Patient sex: M
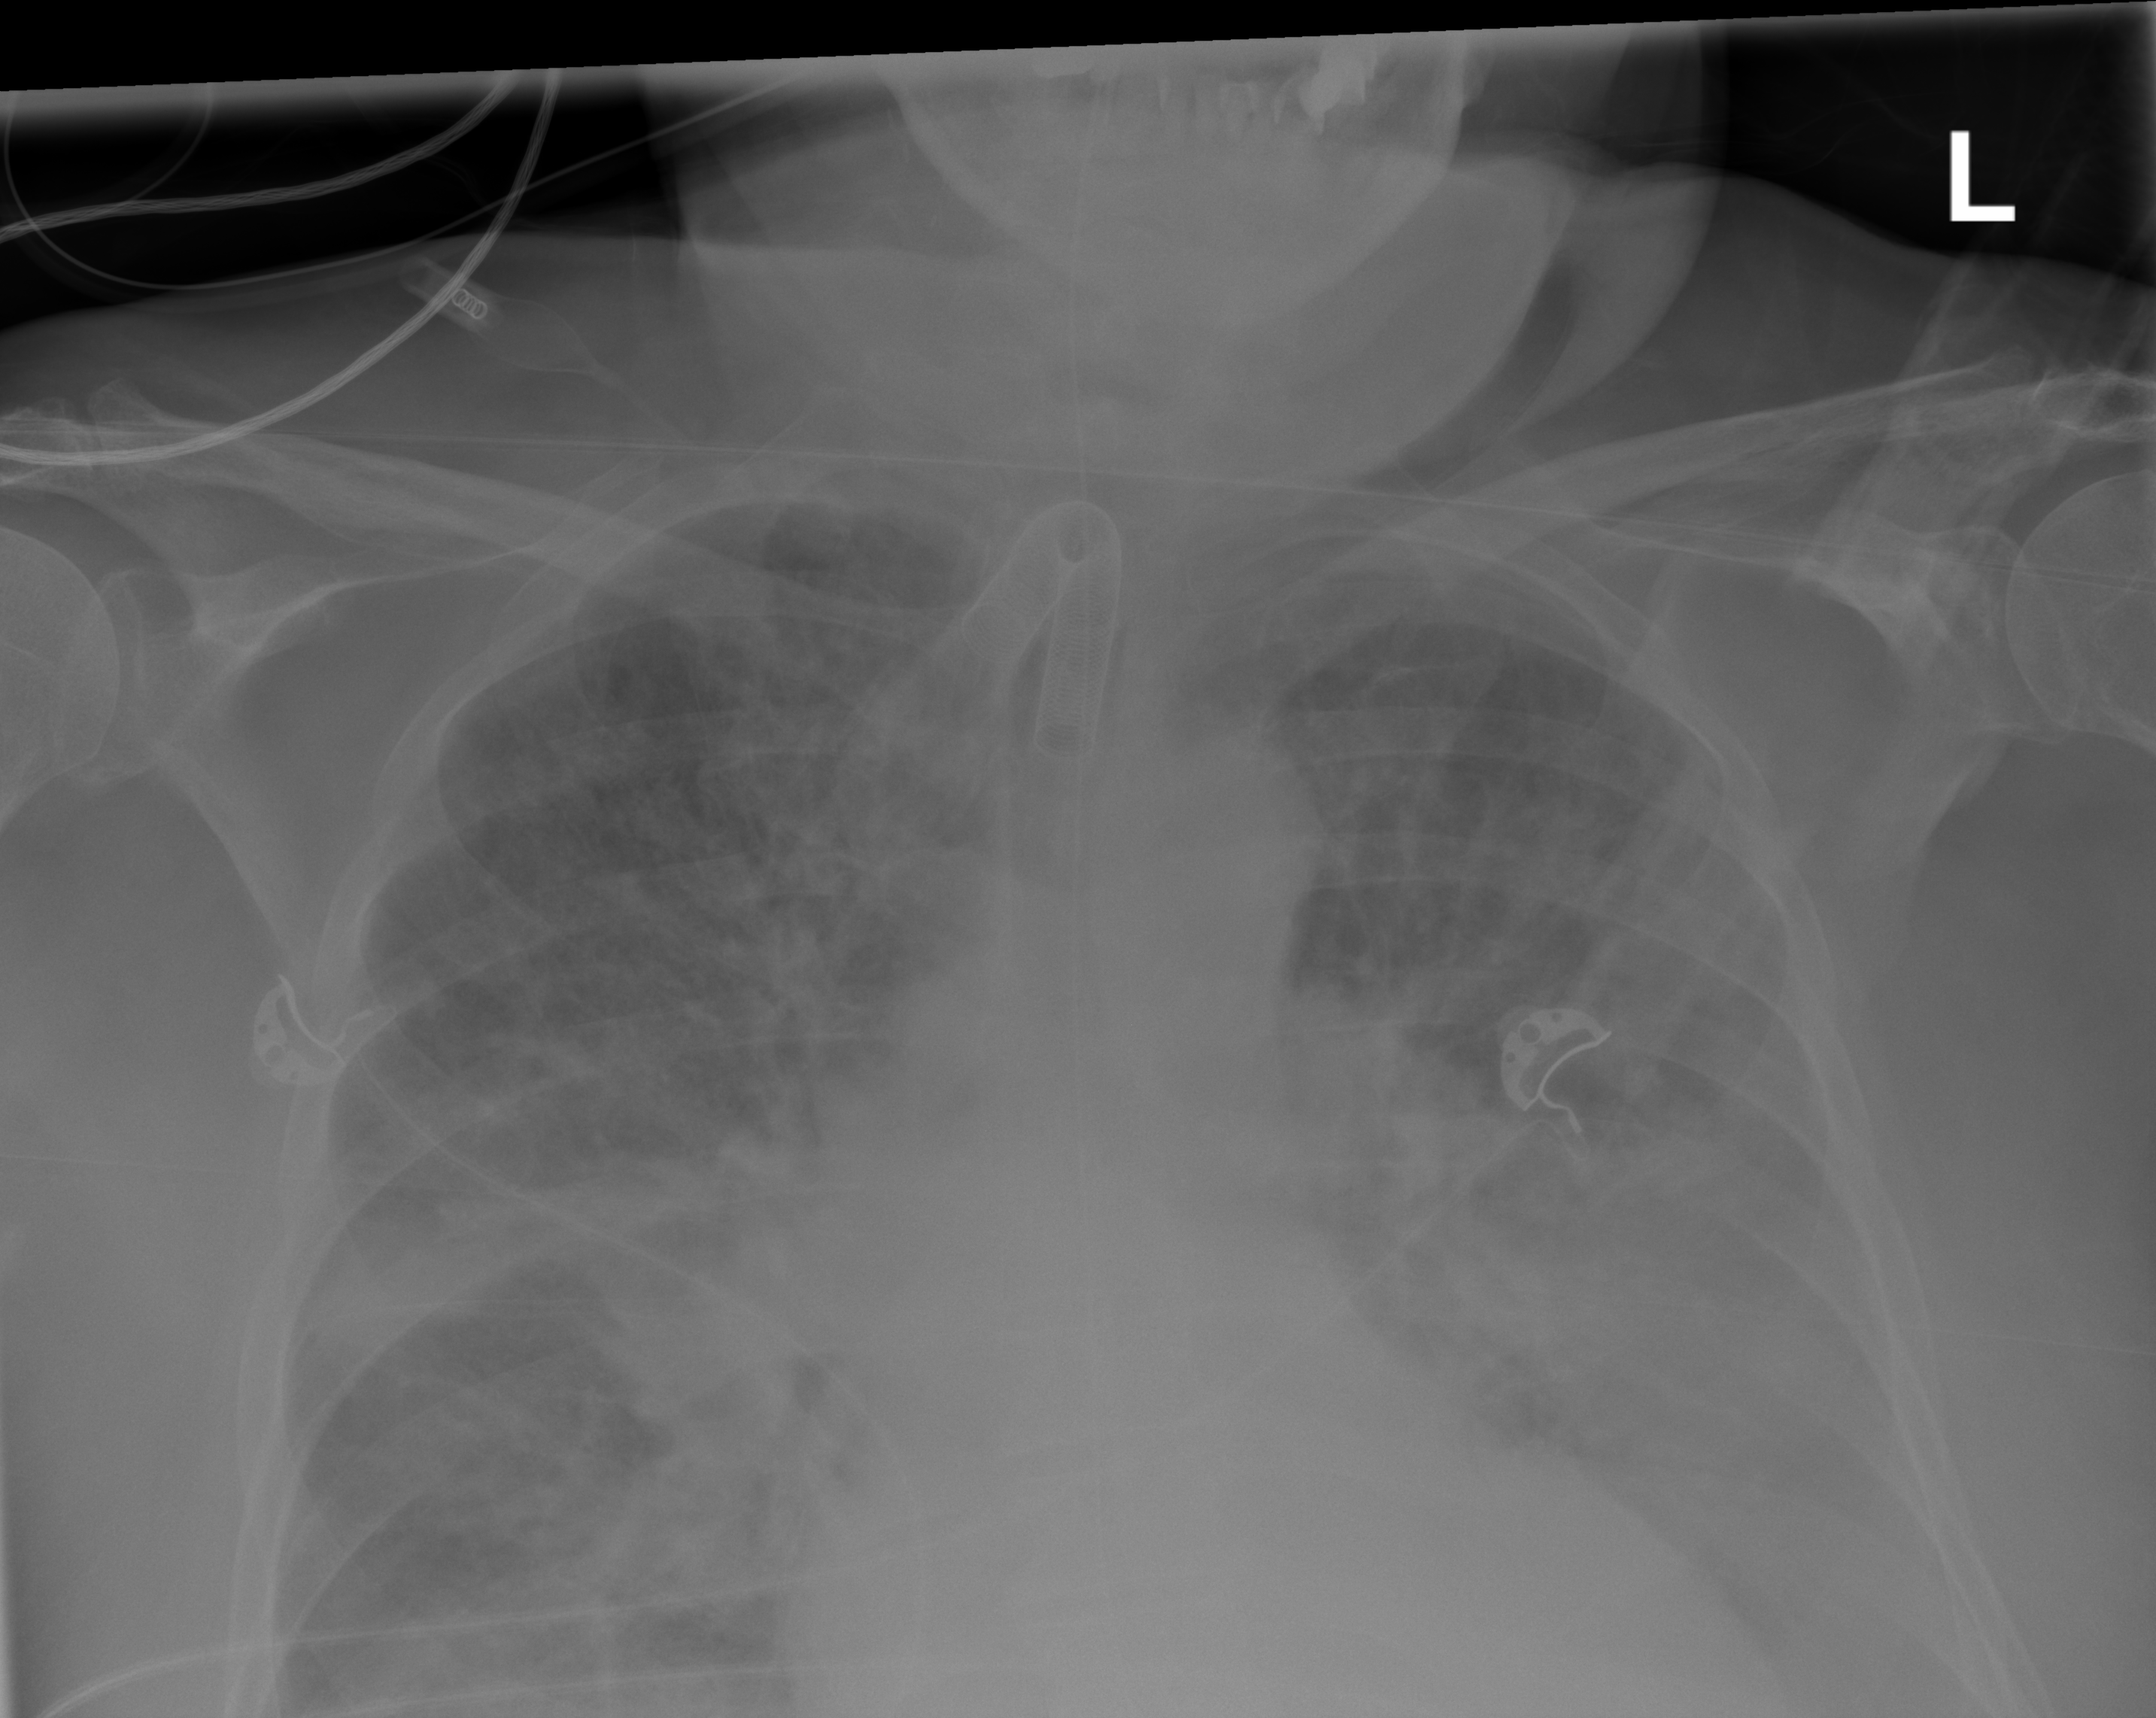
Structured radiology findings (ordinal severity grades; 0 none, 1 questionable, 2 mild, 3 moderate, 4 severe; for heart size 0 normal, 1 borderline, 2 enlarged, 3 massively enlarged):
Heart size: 2
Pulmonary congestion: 3
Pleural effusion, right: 2
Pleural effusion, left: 3
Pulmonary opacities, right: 2
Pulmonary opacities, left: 3
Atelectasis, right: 3
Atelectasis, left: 3